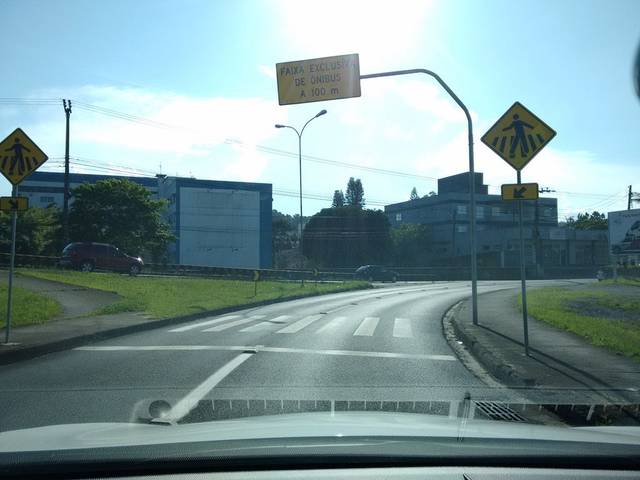
Region: Brazil
Coordinates: -26.898, -49.077